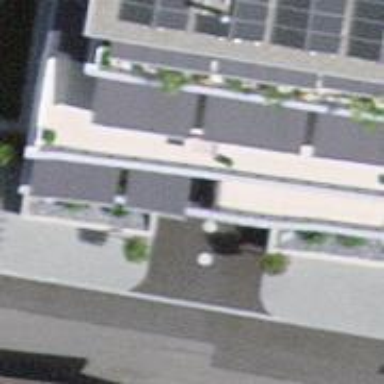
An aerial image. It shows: Parking entrance.